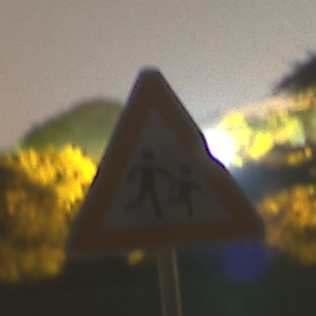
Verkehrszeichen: KinderLinks
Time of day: Night
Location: Outdoor (Suburban)
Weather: Clear
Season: NotSpecified
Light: Artificial